Field crop: maize
Growth stage: 2
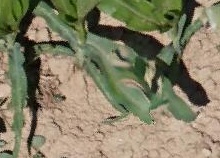
Species: maize